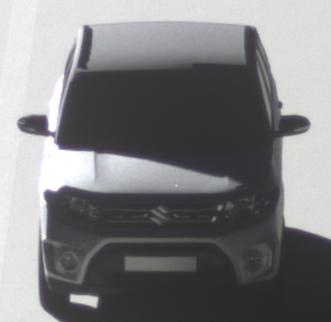
Make: Suzuki
Model: Vitara 1.6
Detailed model: Vitara (LY)
Model produced from: 2015/04
Model produced until: 2018/08
Doors: 5
Color: white
Road condition: dry road
Daytime: morning or afternoon
Contrast: high contrast